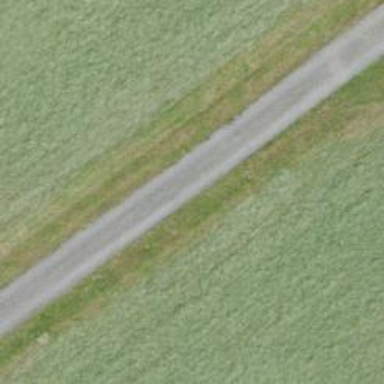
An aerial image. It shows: Well-maintained track road with grade 1 tracktype.